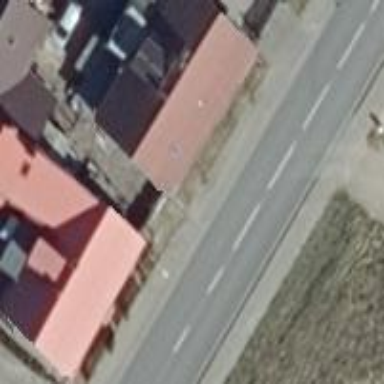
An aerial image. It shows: Residential building.